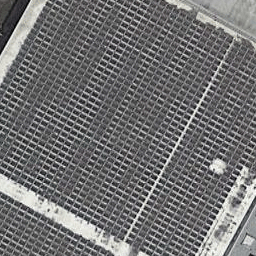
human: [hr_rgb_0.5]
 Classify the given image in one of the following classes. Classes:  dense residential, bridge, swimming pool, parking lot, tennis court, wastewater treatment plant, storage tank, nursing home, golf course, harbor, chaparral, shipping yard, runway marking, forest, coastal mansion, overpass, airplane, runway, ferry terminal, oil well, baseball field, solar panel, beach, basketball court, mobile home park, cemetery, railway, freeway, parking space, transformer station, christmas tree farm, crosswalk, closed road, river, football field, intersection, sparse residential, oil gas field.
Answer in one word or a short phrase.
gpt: solar panel